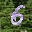
Label: 6